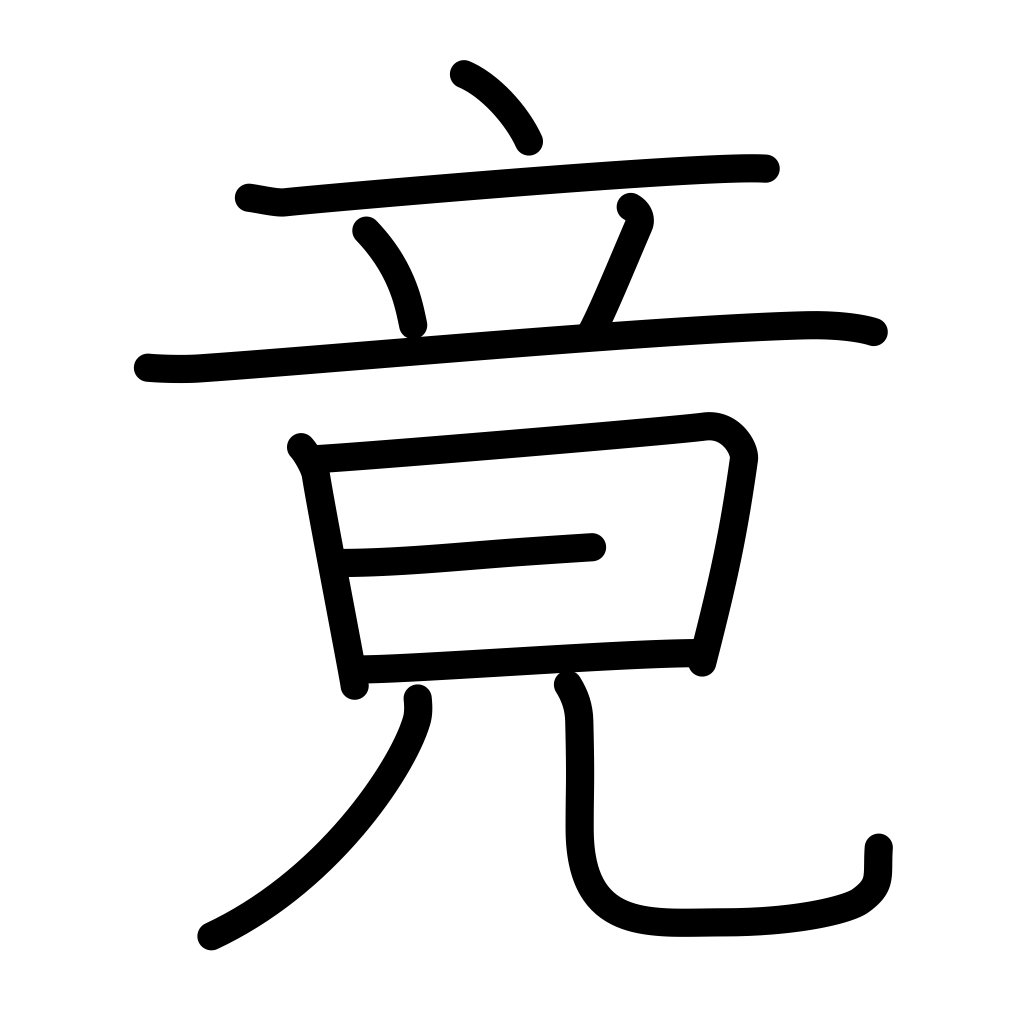
Meaning: end, finally